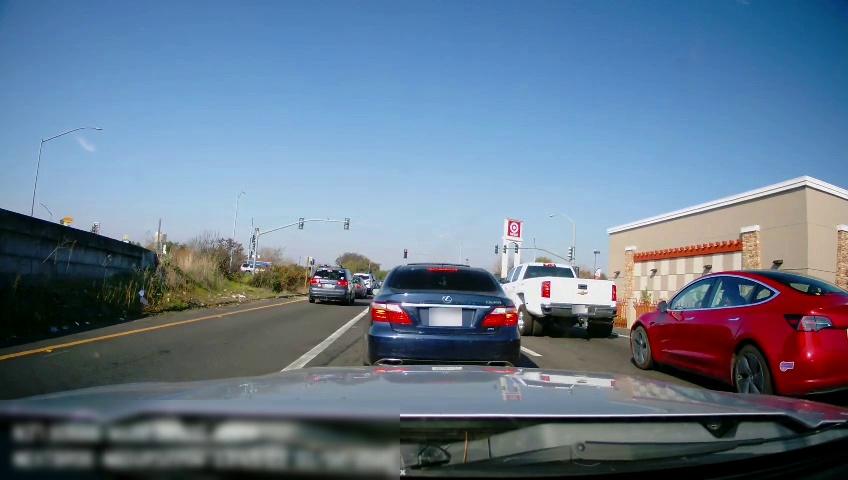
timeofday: Day
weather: Sunny
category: Drivable Space
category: Vehicles | SUV
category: Vehicles | SUV
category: Vehicles | Car
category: Vehicles | SUV
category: Vehicles | Truck
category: Vehicles | Car
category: Vehicles | Car
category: Lanes | Alternate Lane
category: Lanes | Current Lane
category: Lanes | Current Lane
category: Lanes | Alternate Lane
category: Traffic | Lights
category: Traffic | Lights
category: Traffic | Lights
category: Traffic | Lights
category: Traffic | Lights
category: Traffic | Lights
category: Traffic | Lights